Question: I wrote HTML to create the content shown in the image below on Safari on iPad. I use relative, positioning, specifying pixels to position the text and images and the size of the overall background and border. However, when this HTML is rendered on Safari for Mac and iPhone, the image position is different and on iPhone, the background and border no longer encapsulates the content.
Any pointers on how to amend my HTML to ensure that at the very least, the rendering is correct on Safari for Mac and iOS would be greatly appreciated please!
My current HTML:
'''
<!DOCTYPE HTML PUBLIC "-//W3C//DTD HTML 4.01 Transitional//EN"><html><head></head><body><div><p><br /></p></div><div style="border-style:solid;border-width:2px;border-color:rgb(0,0,0);background-color:rgb(255,232,0);width:302px;height:185px"><img style="position:relative;z-index:100;left:126px; top:39px;" src="https://s3.amazonaws.com/signoffmainbucket/8CA8EC1A-C1C5-4390-9FC4-649648AA26C8.jpg" alt="image"/><p style="opacity:1.00;color:rgb(0,0,0);position:relative;margin: -123px 0px 0px 18px;font-family: Helvetica, Helvetica;font-size:14px"><b>John</b></p><br /><br /><br /><br /><p style="opacity:1.00;color:rgb(0,0,0);position:relative;margin: 0px 0px 0px 18px;font-family: Helvetica, Helvetica;font-size:14px"><b>XYZ Company</b></p><br /><br /><br /><br /><br /><br /><br /><br /><br /><br /><br /><br /></div></body></html>
'''
This is the content generated as rendered correctly by the HTML above on an iPad:

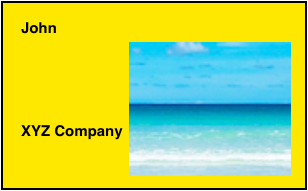
Answer: This should work:
'''
<!DOCTYPE html>
<html>
<head>
<meta charset="UTF-8" />
<title>Render this</title>
<style type="text/css">
div, p {
margin:0;
padding:0;
font-family: Helvetica;
font-size:14px;
color:#000;
font-weight:bold;
}
div.box {
padding:15px;
width:272px;
height:155px;
border:2px solid #000;
background-color:rgb(255,232,0);
}
div.box div.inner {
height:100%;
background:url("https://s3.amazonaws.com/signoffmainbucket/8CA8EC1A-C1C5-4390-9FC4-649648AA26C8.jpg") bottom right no-repeat;
}
p.name {
margin-bottom:65px;
}
</style>
</head>
<body>
<div class="box">
<div class="inner">
<p class="name">John</p>
<p>XYZ Company</p>
</div>
</div>
</body>
</html>
'''
You could also try using this example(html 4 transitional dtd):
'''
<!DOCTYPE HTML PUBLIC "-//W3C//DTD HTML 4.01 Transitional//EN">
<html>
<head>
<meta http-equiv="Content-Type" content="text/html; charset=utf-8">
<title>Render this</title>
</head>
<body>
<div style="margin:0;padding:15px; width:272px; border:2px solid #000;background-color:rgb(255,232,0);display: table-cell;vertical-align:middle;">
<p style="margin:0;padding:0;font-family: Helvetica;font-size:14px;color:#000;font-weight:bold;">John</p>
<div style="margin:0;padding:0;font-family: Helvetica;font-size:14px;color:#000;font-weight:bold;display:table;vertical-align:middle;"><span style="margin:0;padding:0;width:110px;display:inline-block;vertical-align:middle;">XYZ Company</span><img style="margin:0;padding:0;width:162px;vertical-align:middle;" src="https://s3.amazonaws.com/signoffmainbucket/8CA8EC1A-C1C5-4390-9FC4-649648AA26C8.jpg" alt="image"></div>
</div>
</body>
</html>
'''